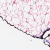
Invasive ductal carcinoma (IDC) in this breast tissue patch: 0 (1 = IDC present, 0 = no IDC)